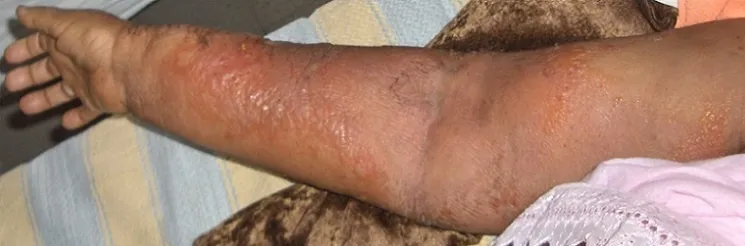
Lymphoedema of the right arm with erysipelas.
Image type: medical_photograph (skin_photograph)